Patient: sex M, age 47
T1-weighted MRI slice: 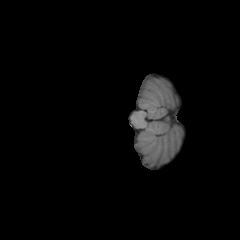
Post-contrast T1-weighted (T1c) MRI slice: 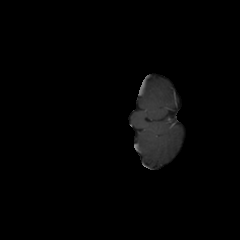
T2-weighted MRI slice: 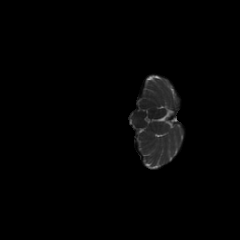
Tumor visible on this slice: no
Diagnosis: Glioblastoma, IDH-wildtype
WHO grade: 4